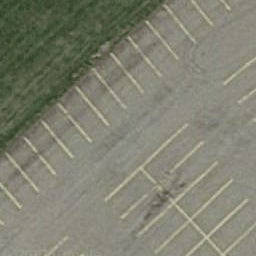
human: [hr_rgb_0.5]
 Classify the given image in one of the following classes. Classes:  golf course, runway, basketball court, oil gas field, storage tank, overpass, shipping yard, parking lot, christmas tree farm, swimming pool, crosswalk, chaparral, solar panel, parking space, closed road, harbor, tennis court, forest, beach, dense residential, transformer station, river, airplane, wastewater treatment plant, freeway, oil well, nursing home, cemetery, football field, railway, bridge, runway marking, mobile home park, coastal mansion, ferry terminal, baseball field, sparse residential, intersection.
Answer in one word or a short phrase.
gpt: parking space